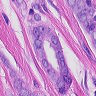
Metastatic tissue present: yes